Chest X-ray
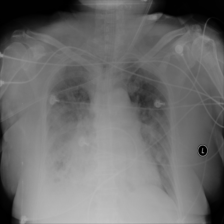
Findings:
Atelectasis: negative
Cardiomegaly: negative
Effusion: negative
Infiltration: positive
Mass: negative
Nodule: negative
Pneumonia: negative
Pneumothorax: negative
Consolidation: negative
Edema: negative
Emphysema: negative
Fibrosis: negative
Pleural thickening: negative
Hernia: negative